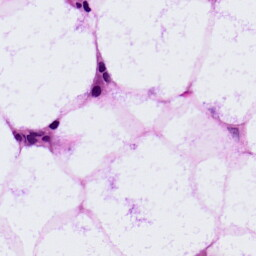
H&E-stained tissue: LymphNode